Aerial crown-view tile of a tropical tree (Barro Colorado Island, Panama), acquired 20250317:
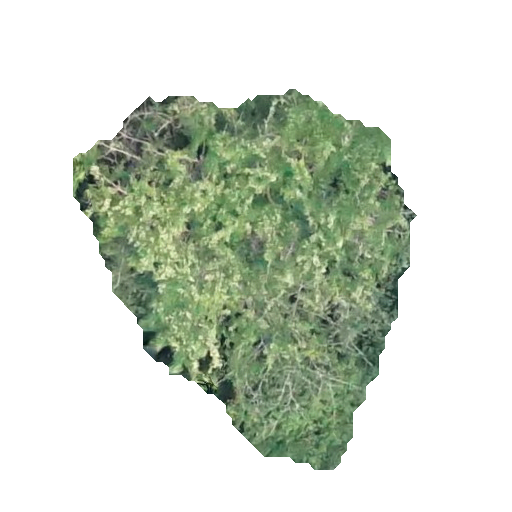
Species: Hura crepitans
GBIF accepted scientific name: Hura crepitans
Crown area: 129.302 m²